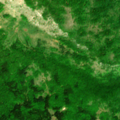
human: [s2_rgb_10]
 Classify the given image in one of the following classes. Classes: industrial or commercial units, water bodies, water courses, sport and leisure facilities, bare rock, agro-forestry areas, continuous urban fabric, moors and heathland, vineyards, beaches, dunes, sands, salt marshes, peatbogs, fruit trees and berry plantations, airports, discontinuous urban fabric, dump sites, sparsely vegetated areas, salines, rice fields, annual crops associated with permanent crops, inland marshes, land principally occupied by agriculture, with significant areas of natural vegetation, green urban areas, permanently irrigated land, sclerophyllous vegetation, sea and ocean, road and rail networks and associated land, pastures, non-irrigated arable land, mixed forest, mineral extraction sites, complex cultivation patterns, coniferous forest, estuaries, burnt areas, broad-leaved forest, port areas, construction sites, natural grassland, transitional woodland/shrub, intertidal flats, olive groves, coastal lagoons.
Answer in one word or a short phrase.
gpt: broad-leaved forest, mixed forest, natural grassland, transitional woodland/shrub